Here is a 2-D grayscale rendering of raw bearing vibration samples (signal-to-image). Determine the bearing's health state. Answer with exactly one of: normal, inner_race, outer_race, ball.
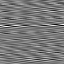
Answer: outer_race